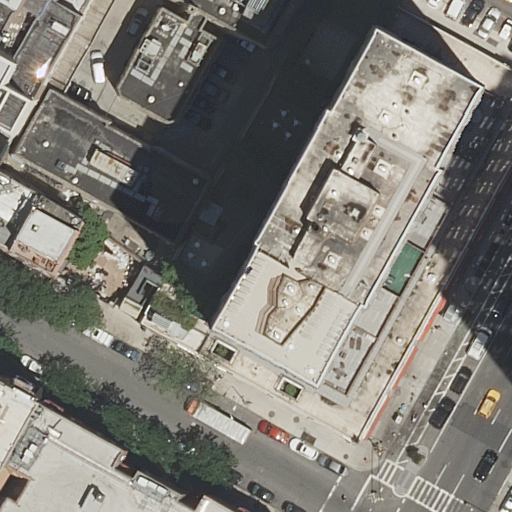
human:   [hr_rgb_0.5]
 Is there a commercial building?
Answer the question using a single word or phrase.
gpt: no

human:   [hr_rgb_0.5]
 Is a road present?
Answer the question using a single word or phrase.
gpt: yes

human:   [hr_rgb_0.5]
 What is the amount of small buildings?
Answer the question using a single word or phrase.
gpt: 3

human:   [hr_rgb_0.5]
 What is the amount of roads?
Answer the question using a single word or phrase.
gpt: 3

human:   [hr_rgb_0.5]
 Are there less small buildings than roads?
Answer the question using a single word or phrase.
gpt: no

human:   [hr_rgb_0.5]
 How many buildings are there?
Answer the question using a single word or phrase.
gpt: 10

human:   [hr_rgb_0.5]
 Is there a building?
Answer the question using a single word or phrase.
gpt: yes

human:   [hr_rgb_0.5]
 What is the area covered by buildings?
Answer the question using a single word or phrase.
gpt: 3521m2

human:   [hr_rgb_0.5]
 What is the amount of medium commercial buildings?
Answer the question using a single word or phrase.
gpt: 0

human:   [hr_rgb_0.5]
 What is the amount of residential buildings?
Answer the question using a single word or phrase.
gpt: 10

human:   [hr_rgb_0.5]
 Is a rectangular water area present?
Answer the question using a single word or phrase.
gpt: no

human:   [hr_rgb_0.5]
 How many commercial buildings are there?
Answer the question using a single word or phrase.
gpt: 0

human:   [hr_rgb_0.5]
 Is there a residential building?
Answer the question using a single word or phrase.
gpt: yes

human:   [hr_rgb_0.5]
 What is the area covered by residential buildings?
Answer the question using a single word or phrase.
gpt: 3521m2

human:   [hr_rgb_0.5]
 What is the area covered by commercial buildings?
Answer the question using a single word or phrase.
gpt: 0m2

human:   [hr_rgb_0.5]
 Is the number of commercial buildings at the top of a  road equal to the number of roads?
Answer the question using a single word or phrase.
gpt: no

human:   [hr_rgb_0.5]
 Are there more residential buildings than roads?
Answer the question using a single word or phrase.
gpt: yes

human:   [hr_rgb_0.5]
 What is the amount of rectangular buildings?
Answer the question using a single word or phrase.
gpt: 6

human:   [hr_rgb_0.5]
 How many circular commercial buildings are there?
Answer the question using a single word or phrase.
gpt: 0

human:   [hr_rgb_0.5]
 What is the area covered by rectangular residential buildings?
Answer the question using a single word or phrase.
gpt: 1447m2

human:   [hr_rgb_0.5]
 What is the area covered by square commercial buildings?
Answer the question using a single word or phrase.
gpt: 0m2

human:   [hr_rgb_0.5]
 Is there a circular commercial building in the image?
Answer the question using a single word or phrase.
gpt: no

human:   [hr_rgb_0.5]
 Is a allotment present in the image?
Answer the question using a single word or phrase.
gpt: no

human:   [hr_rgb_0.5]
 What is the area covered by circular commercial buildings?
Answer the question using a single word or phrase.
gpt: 0m2

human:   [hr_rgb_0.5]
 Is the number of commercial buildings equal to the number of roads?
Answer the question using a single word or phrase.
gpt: no

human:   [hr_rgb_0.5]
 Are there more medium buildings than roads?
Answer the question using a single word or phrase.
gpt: yes

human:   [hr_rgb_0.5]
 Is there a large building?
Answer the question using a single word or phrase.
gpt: yes

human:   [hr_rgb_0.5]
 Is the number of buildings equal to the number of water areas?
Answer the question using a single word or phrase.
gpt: no

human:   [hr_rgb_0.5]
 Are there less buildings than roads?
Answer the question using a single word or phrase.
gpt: no

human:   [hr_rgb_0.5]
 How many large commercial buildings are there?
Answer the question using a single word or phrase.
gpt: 0

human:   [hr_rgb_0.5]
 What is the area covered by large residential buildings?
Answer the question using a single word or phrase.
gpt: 2031m2

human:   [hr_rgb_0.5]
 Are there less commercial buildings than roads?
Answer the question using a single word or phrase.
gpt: yes

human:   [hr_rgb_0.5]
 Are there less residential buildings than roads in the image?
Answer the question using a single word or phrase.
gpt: no

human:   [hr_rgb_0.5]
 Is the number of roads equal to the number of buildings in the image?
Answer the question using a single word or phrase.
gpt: no

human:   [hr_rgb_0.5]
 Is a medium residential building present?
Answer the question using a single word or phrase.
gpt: yes

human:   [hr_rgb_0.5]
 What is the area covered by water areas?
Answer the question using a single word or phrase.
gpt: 0m2

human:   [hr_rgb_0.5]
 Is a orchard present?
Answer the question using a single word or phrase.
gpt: no

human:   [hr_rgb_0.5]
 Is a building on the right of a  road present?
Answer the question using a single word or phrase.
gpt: yes

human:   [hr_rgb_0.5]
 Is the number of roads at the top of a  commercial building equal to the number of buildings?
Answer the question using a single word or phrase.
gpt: no

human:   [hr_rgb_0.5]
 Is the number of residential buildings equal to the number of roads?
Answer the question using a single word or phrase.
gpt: no

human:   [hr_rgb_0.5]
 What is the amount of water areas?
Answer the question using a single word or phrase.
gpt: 0

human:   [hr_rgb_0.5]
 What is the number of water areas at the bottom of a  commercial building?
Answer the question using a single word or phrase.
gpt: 0

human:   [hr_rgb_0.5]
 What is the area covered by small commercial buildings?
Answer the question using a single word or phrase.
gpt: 0m2

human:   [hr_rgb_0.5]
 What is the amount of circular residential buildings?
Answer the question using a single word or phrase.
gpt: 0

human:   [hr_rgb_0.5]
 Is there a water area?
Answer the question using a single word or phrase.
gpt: no

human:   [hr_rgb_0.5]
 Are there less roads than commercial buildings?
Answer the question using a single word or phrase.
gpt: no

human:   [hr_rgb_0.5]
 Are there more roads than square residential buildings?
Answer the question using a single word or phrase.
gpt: yes

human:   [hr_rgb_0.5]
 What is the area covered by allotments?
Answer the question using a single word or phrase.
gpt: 0m2

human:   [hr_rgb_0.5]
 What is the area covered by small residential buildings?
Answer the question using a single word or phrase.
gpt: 169m2

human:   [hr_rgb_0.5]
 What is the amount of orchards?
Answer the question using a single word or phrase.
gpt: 0

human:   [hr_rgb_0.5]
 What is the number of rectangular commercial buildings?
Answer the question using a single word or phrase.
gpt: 0

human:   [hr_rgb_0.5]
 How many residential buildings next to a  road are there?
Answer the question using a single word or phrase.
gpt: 10

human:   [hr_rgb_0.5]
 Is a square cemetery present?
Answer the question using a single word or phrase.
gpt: no

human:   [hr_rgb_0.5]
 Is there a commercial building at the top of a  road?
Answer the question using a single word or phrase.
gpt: no

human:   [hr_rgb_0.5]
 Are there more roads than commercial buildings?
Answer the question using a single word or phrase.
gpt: yes

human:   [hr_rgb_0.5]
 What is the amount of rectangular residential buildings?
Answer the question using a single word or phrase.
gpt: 6

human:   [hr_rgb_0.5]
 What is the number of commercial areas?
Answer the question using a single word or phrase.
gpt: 0

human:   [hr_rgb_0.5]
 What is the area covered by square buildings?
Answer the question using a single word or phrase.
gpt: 0m2

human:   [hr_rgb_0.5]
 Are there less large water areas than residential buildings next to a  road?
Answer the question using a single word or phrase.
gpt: yes

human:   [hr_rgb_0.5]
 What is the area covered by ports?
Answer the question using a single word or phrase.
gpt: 0m2

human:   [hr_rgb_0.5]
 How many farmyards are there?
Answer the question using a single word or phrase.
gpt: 0

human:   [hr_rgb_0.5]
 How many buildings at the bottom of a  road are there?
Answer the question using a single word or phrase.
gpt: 2

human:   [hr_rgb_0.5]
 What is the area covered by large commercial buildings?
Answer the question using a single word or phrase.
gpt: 0m2

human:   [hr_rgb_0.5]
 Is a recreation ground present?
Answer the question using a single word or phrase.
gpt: no